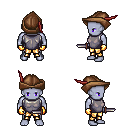
a pixel art fantasy rpg character, male body template, dark elf, purple skin, steel chest armor, gold greaves, gray short mohawk hairstyle, leather cap, gold gloves, dagger, four views (front, back, left, right), 2x2 character sprite sheet, small pixel art, hard edges, no anti-aliasing